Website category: university
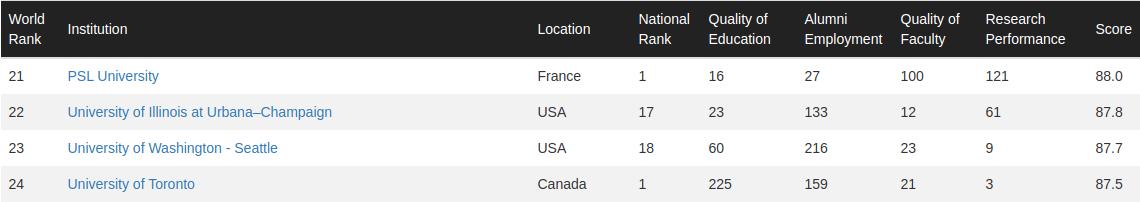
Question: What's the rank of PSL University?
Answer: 21

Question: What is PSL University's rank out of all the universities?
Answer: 21

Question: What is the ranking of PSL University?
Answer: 21

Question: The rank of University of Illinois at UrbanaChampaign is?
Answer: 22

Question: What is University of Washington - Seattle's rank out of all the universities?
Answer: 23

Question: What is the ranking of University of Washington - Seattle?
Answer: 23

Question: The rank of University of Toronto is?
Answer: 24

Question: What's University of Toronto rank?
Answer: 24

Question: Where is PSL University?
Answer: France

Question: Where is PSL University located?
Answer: France

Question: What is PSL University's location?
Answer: France

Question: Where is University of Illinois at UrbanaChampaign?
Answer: USA

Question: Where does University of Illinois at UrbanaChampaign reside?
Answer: USA

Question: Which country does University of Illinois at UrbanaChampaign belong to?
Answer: USA

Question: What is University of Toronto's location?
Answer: Canada

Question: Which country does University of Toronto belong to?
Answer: Canada

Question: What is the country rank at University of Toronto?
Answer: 1

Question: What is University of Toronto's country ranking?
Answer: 1

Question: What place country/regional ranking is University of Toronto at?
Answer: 1

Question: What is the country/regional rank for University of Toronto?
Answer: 1

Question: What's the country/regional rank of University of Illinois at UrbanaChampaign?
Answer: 17

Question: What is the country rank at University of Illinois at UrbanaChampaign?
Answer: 17

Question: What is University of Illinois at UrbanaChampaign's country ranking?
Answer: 17

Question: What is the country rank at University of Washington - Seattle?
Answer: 18

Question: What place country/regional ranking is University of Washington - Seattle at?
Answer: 18

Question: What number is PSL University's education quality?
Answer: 16

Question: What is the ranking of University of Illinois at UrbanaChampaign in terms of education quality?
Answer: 23

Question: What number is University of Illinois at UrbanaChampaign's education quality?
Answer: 23

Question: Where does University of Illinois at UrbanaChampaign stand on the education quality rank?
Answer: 23

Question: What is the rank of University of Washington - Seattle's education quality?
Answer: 60

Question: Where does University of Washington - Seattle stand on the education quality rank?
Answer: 60

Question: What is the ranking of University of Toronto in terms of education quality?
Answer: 225

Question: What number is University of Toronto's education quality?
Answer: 225

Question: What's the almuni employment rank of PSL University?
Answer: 27

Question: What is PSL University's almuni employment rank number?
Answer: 27

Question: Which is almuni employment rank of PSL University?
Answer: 27

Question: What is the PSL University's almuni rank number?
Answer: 27

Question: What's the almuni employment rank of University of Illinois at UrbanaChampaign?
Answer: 133

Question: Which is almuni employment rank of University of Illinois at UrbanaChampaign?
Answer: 133

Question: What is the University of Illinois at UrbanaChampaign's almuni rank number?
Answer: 133

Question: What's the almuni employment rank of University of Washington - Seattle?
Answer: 216

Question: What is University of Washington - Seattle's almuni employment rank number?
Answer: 216

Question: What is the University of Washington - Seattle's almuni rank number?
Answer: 216

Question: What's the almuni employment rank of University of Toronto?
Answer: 159

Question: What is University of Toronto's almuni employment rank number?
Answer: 159

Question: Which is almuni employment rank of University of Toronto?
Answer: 159

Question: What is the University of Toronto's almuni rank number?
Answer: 159

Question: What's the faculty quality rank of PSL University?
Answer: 100

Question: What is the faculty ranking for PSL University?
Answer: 100

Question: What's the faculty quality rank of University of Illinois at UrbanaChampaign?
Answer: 12

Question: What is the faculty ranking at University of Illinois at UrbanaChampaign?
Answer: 12

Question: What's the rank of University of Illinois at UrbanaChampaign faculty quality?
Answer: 12

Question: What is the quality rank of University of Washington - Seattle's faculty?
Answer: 23

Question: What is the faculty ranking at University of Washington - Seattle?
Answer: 23

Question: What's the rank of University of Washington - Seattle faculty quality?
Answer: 23

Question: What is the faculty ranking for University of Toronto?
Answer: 21

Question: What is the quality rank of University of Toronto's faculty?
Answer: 21

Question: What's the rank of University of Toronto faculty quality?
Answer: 21

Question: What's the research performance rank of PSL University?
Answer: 121

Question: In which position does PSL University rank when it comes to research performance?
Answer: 121

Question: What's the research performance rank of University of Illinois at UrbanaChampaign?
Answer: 61

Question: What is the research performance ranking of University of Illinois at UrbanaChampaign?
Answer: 61

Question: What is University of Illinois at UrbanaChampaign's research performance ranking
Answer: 61

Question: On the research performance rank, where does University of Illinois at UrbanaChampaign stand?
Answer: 61